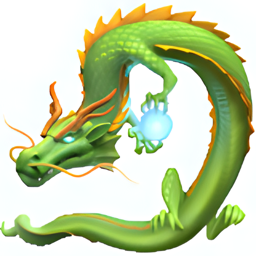
Name: dragon
Emoji: 🐉
Group: Animals & Nature
Sub-group: animal-reptile